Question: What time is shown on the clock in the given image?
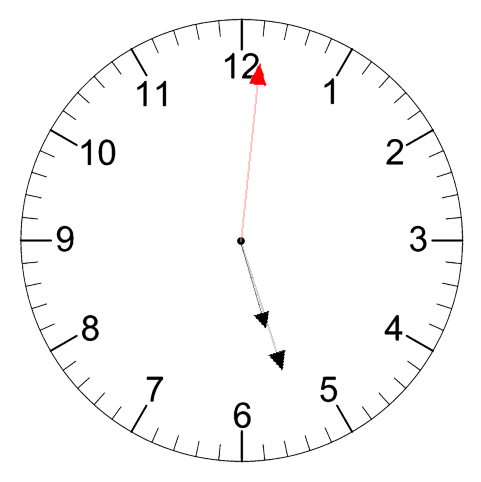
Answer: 05:27:01